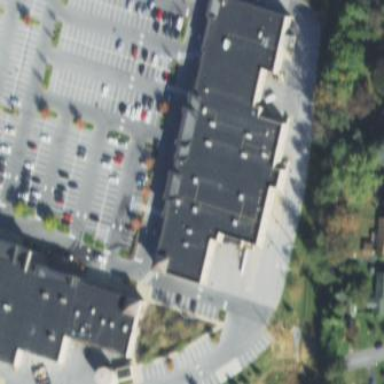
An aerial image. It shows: Retail building.